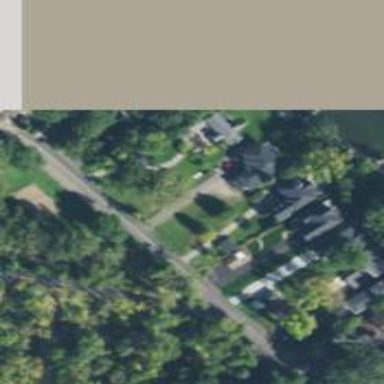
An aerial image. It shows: Driveway.